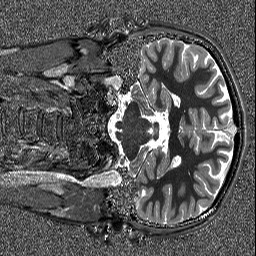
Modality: T1map
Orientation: coronal
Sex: male